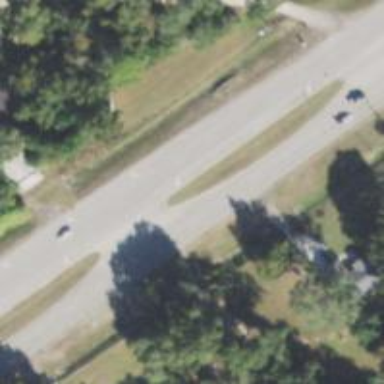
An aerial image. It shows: Primary road with asphalt surface.